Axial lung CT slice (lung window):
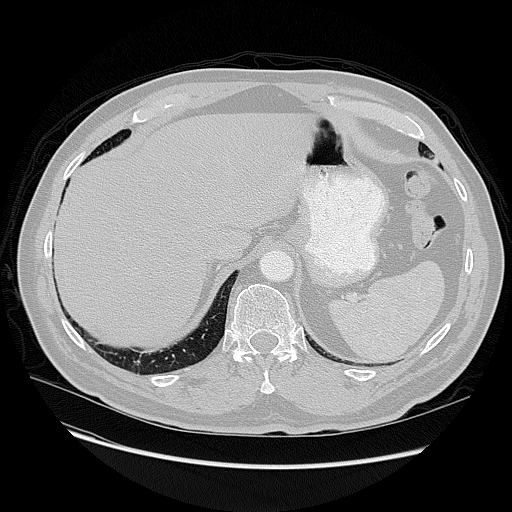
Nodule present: no